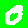
Digit: 0